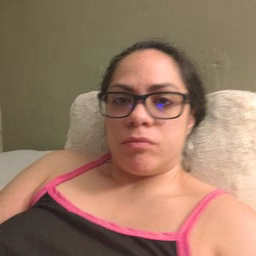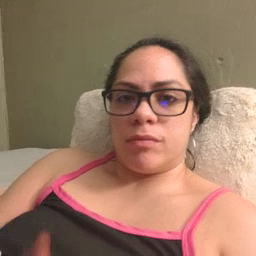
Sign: first